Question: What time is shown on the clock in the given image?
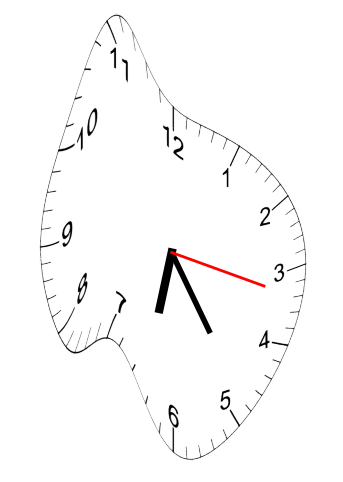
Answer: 06:24:17